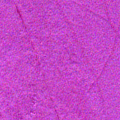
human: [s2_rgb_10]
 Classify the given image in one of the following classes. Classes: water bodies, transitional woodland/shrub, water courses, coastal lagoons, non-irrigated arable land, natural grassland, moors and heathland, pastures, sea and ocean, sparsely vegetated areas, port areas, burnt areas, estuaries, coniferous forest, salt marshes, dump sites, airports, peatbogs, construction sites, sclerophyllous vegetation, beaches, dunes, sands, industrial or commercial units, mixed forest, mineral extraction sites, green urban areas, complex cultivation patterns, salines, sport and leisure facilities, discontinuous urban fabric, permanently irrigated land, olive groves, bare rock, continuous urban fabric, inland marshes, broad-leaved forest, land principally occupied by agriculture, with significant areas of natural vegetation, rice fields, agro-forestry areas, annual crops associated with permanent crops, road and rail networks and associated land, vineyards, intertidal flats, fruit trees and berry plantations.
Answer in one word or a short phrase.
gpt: sea and ocean